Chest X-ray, PA view. Patient: 52 years old, sex F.
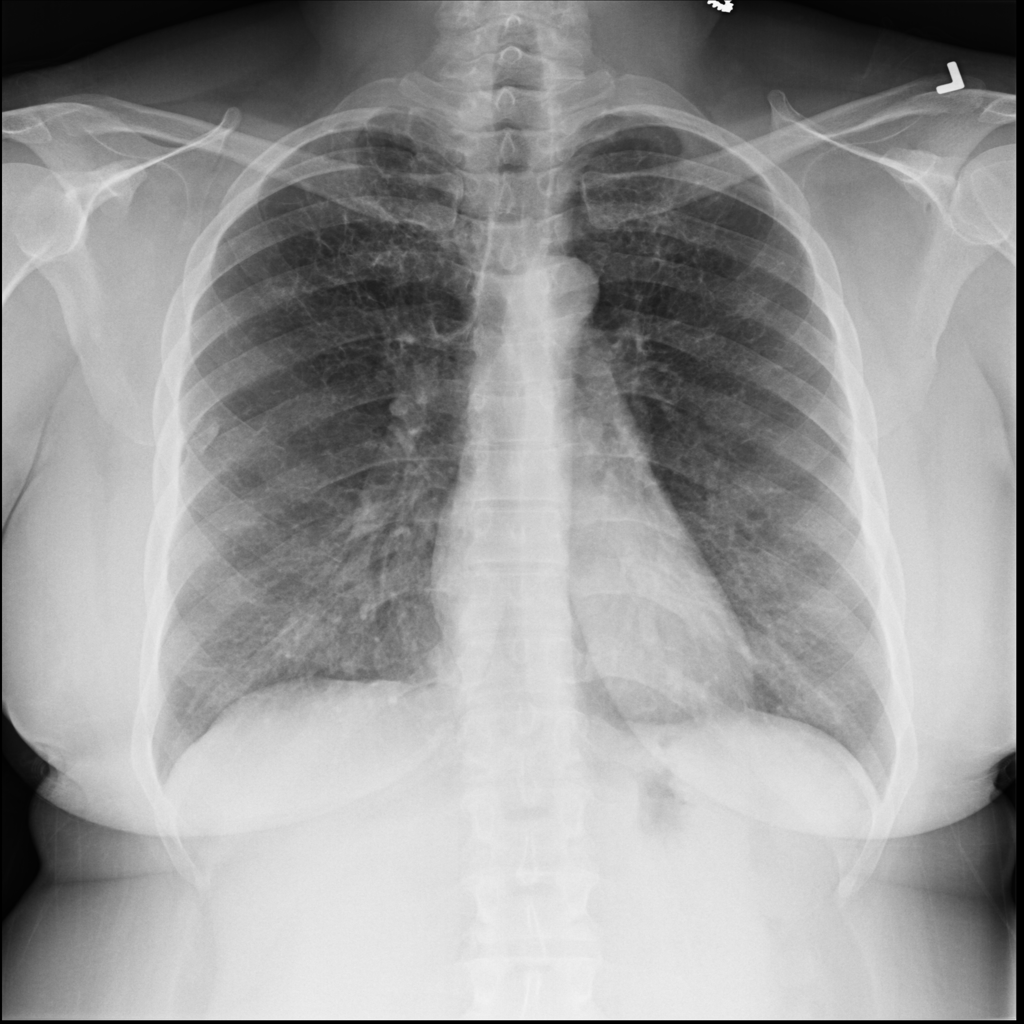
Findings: No Finding